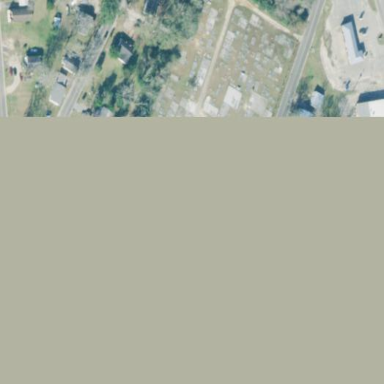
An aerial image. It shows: Cemetery.